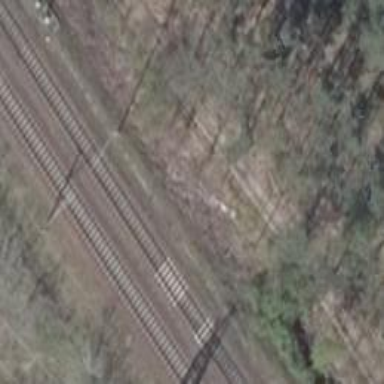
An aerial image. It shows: Railway track with contact line for electrification.